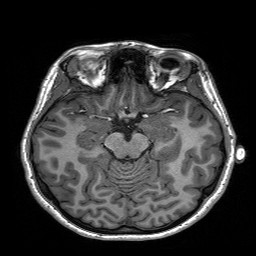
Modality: T1w
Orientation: coronal
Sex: female
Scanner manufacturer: siemens
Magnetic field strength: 3 T
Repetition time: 2.3 s
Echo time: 0.00197 s